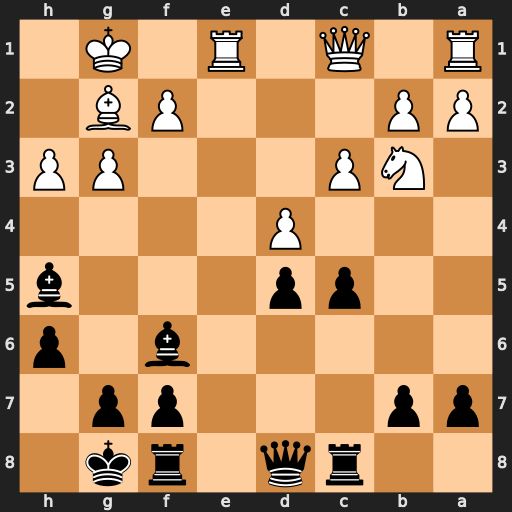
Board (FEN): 2rq1rk1/pp3pp1/5b1p/2pp3b/3P4/1NP3PP/PP3PB1/R1Q1R1K1
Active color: b
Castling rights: -
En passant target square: -
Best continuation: cxd4 Nxd4 Bxd4 cxd4 Rxc1